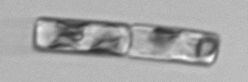
Label: Guinardia_delicatula